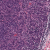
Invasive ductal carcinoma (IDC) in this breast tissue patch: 1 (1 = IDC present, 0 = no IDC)